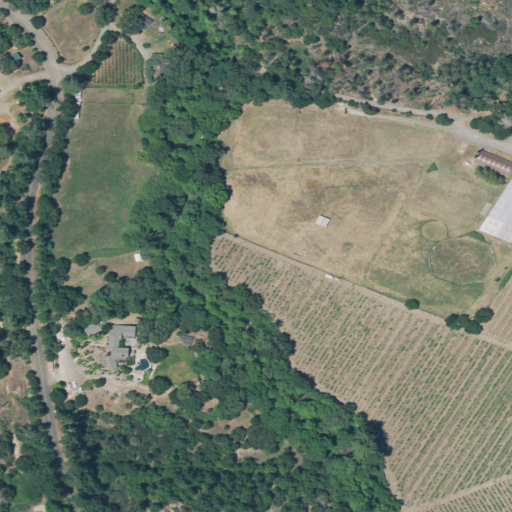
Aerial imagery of valley in California named Franz Valley containing shrub, grassland, mixed forest, open development, evergreen forest, low intensity development, woody wetlands, medium intensity development, and herbaceous wetlands